Aerial crown-view tile of a tropical tree (Barro Colorado Island, Panama), acquired 20250124:
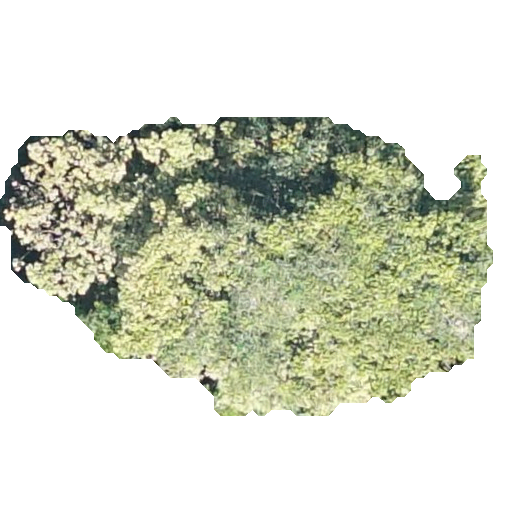
Species: Sterculia apetala
GBIF accepted scientific name: Sterculia apetala
Crown area: 164.324 m²